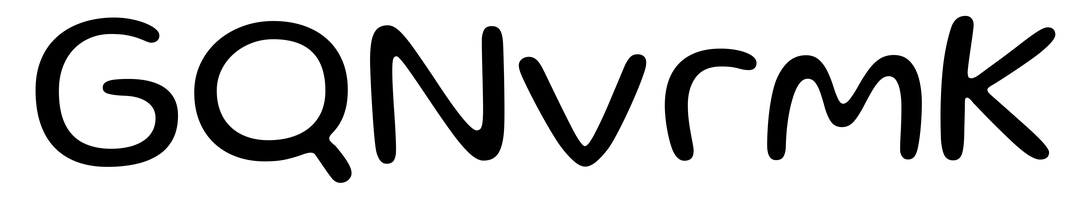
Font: Gluten_Light